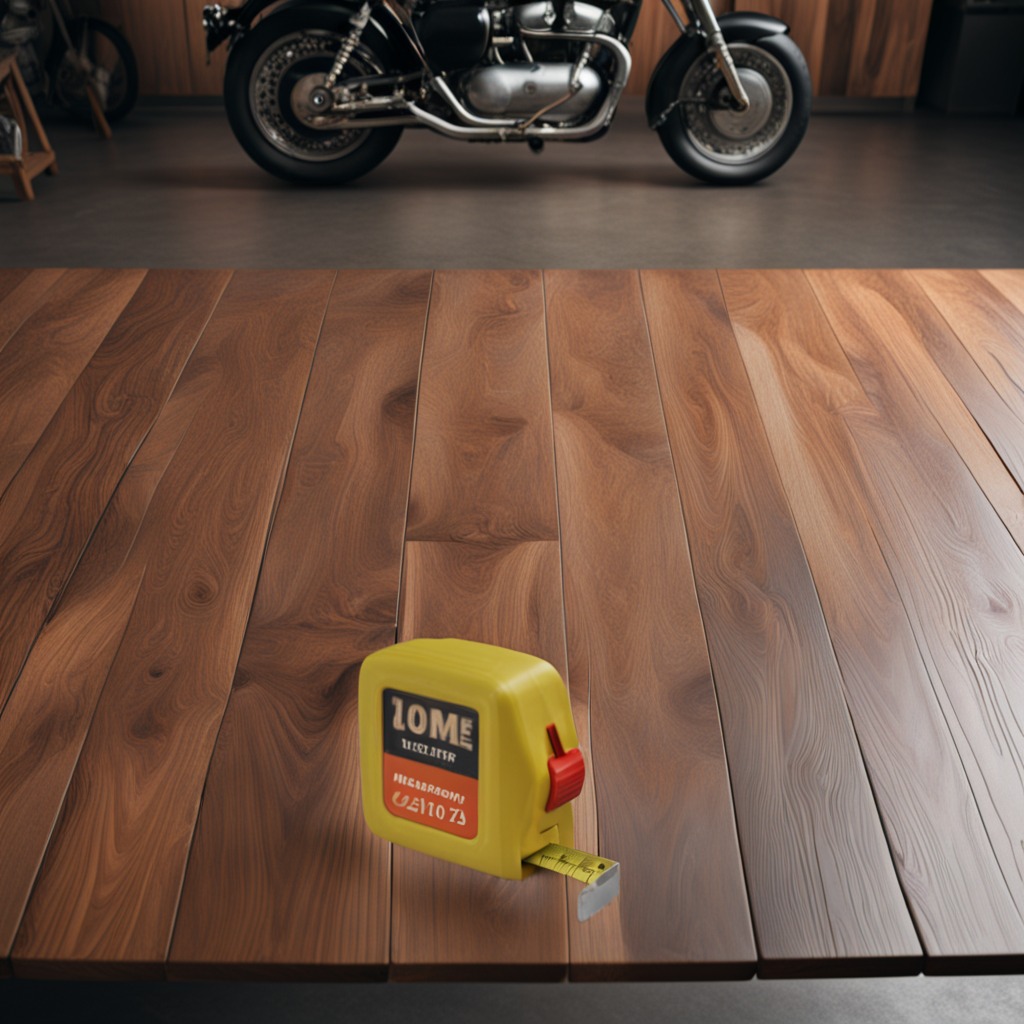
A measuring tape is lying on an oil-spilled wooden table in a vintage motorcycle garage.